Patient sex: M
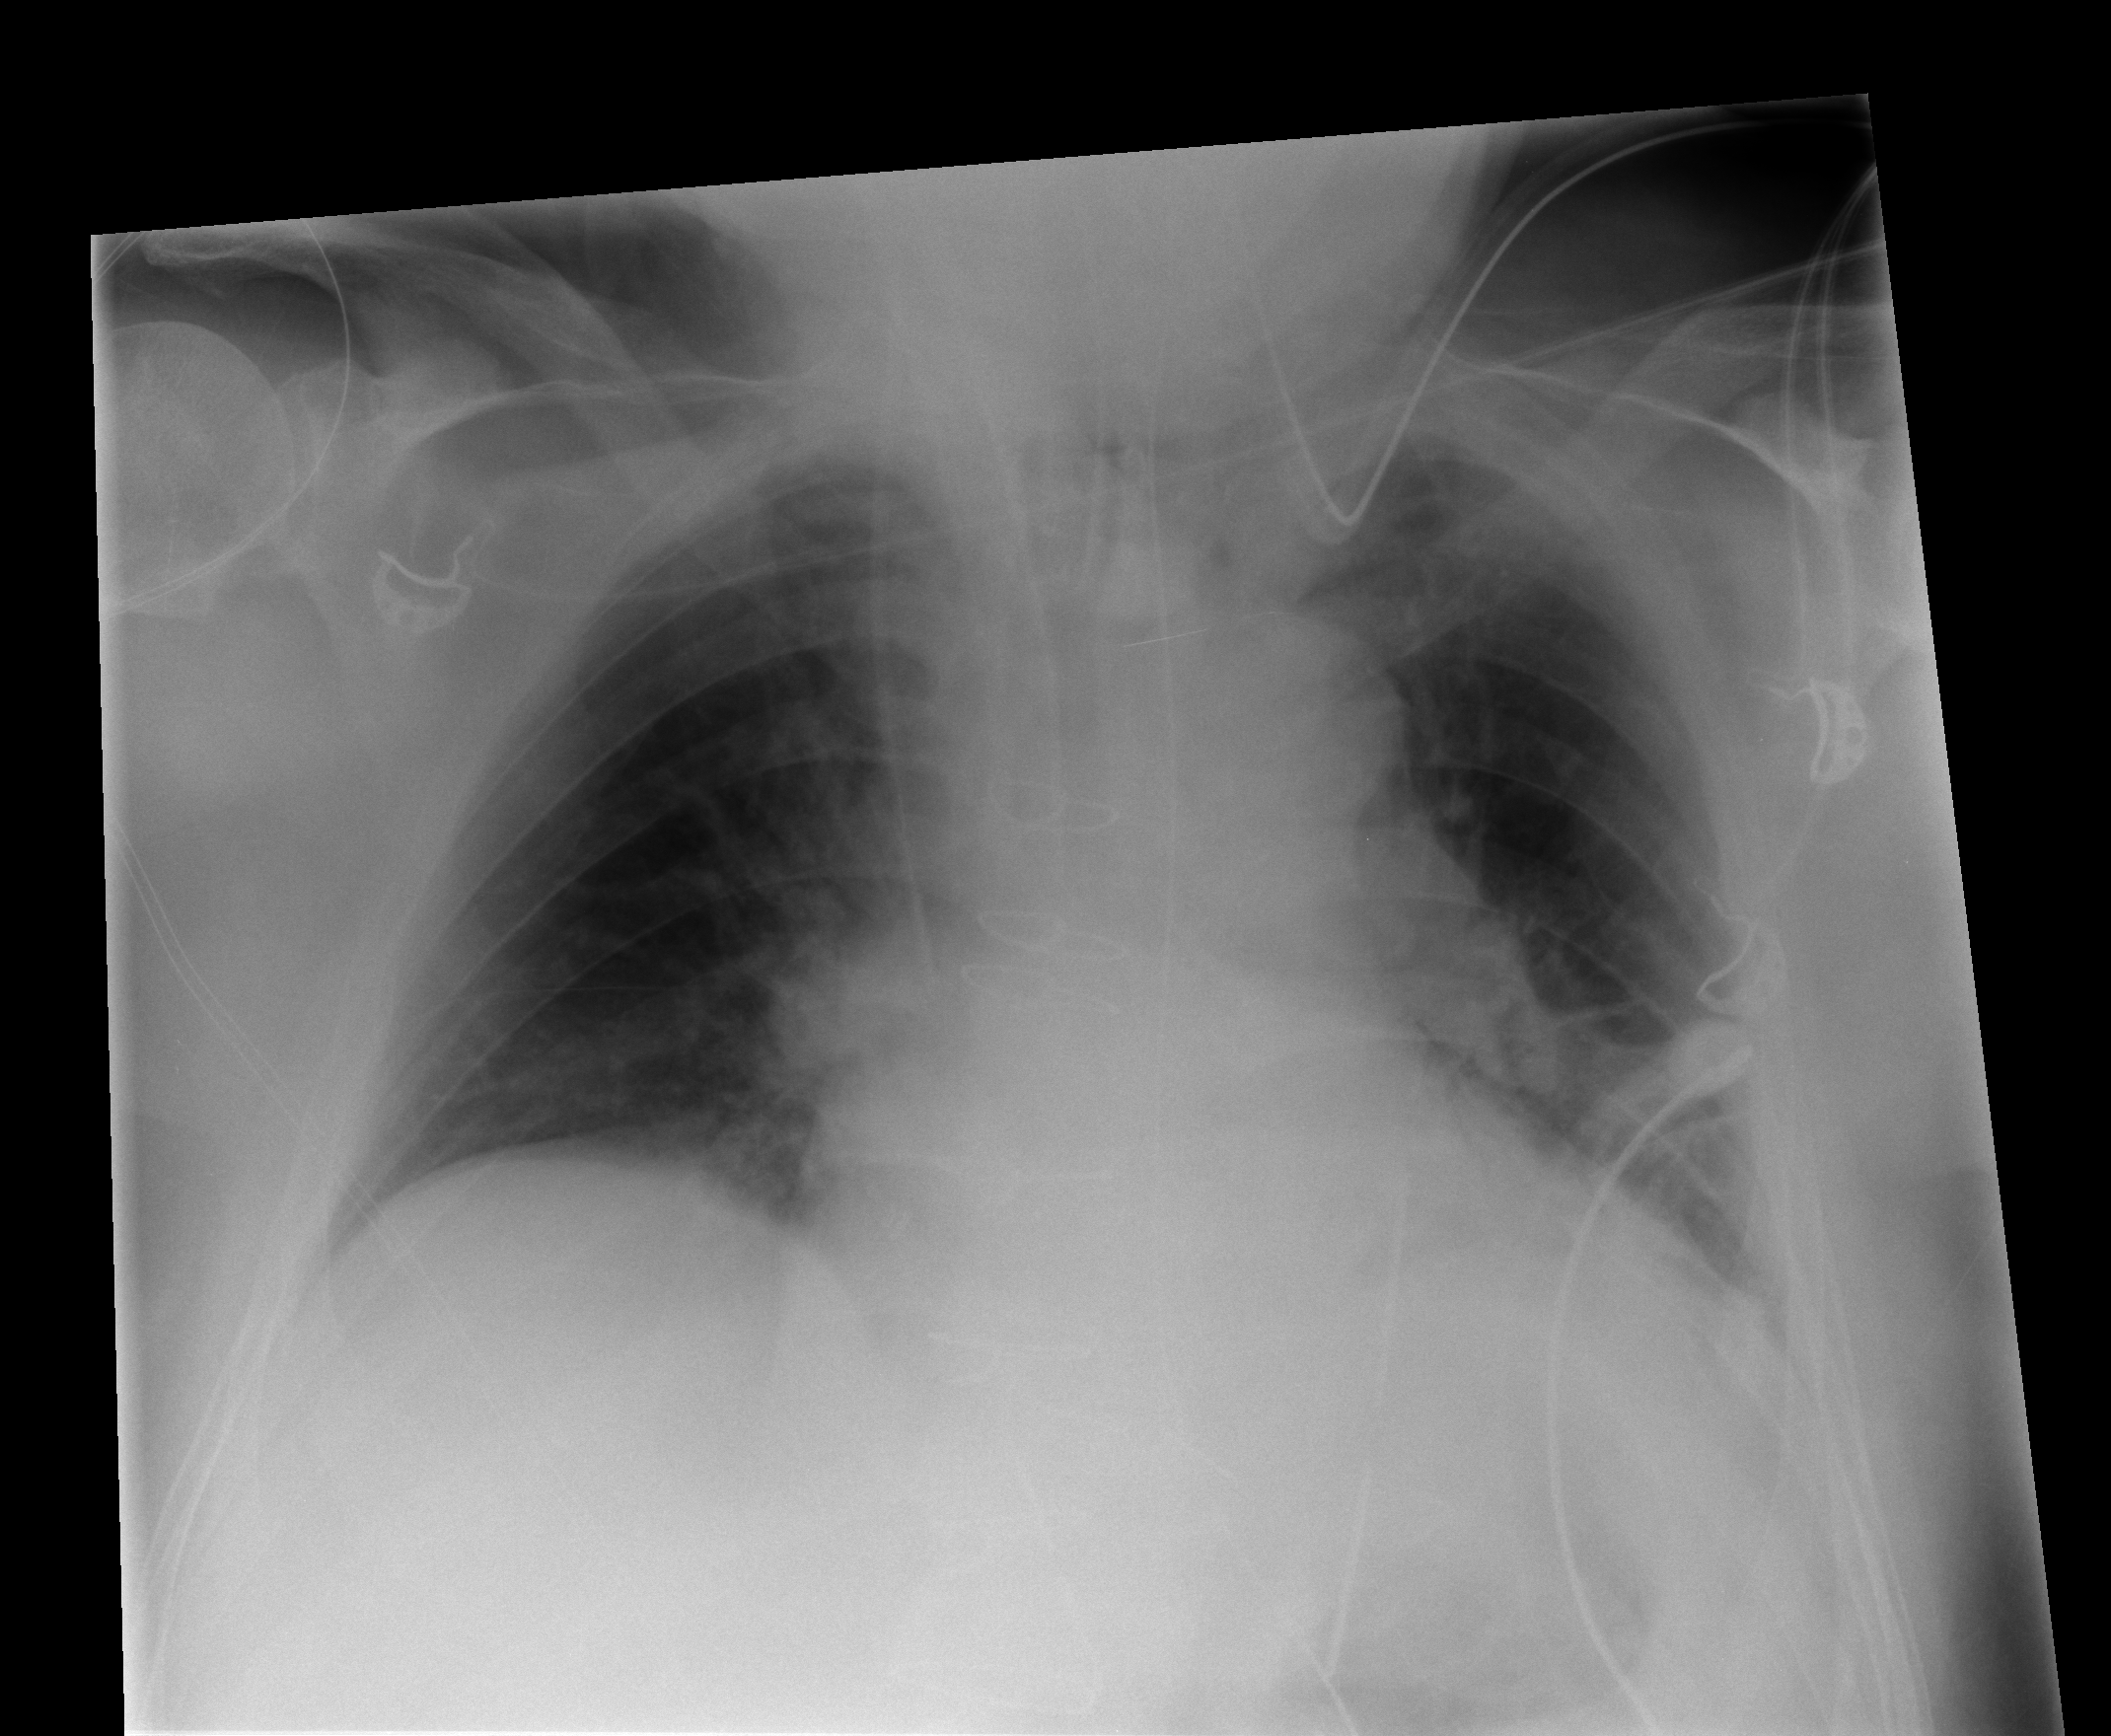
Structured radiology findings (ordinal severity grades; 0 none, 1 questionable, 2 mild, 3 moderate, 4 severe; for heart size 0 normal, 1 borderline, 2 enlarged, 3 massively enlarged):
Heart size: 2
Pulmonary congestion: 2
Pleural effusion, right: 0
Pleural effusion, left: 1
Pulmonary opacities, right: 0
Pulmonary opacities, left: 0
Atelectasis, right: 0
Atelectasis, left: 2